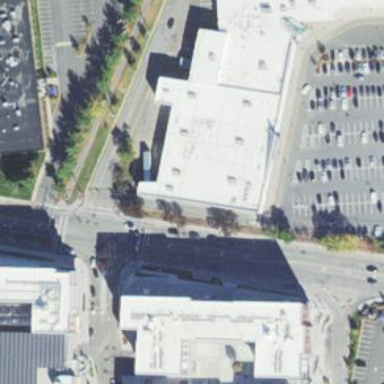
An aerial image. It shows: Building.